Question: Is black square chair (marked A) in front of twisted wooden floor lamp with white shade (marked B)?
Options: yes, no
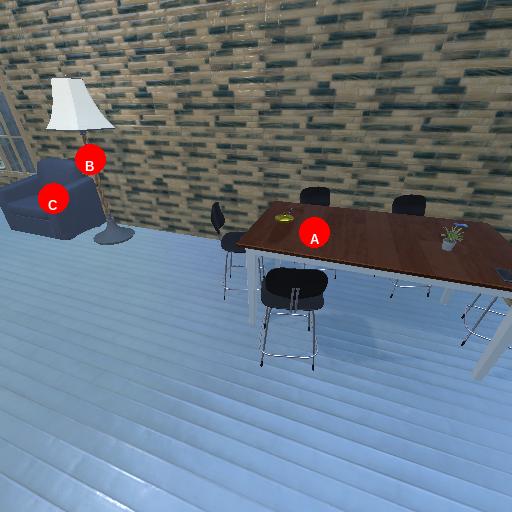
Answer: yes